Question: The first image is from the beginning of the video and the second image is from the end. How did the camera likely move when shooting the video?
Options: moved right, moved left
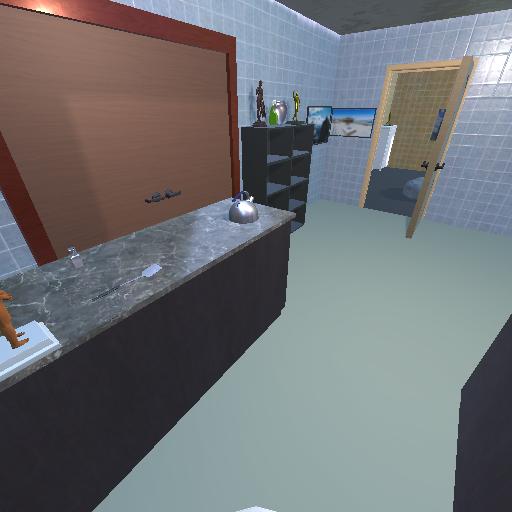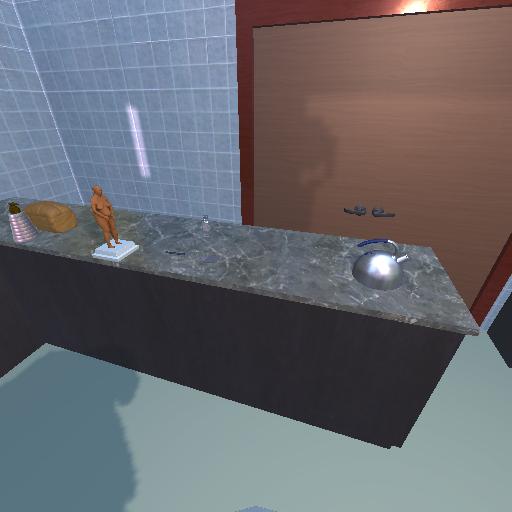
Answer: moved right